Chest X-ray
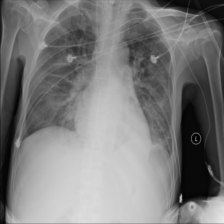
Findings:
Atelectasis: negative
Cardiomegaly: negative
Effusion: negative
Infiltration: positive
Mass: negative
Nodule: negative
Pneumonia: negative
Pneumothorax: negative
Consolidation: negative
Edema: negative
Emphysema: negative
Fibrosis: negative
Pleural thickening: negative
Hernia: negative